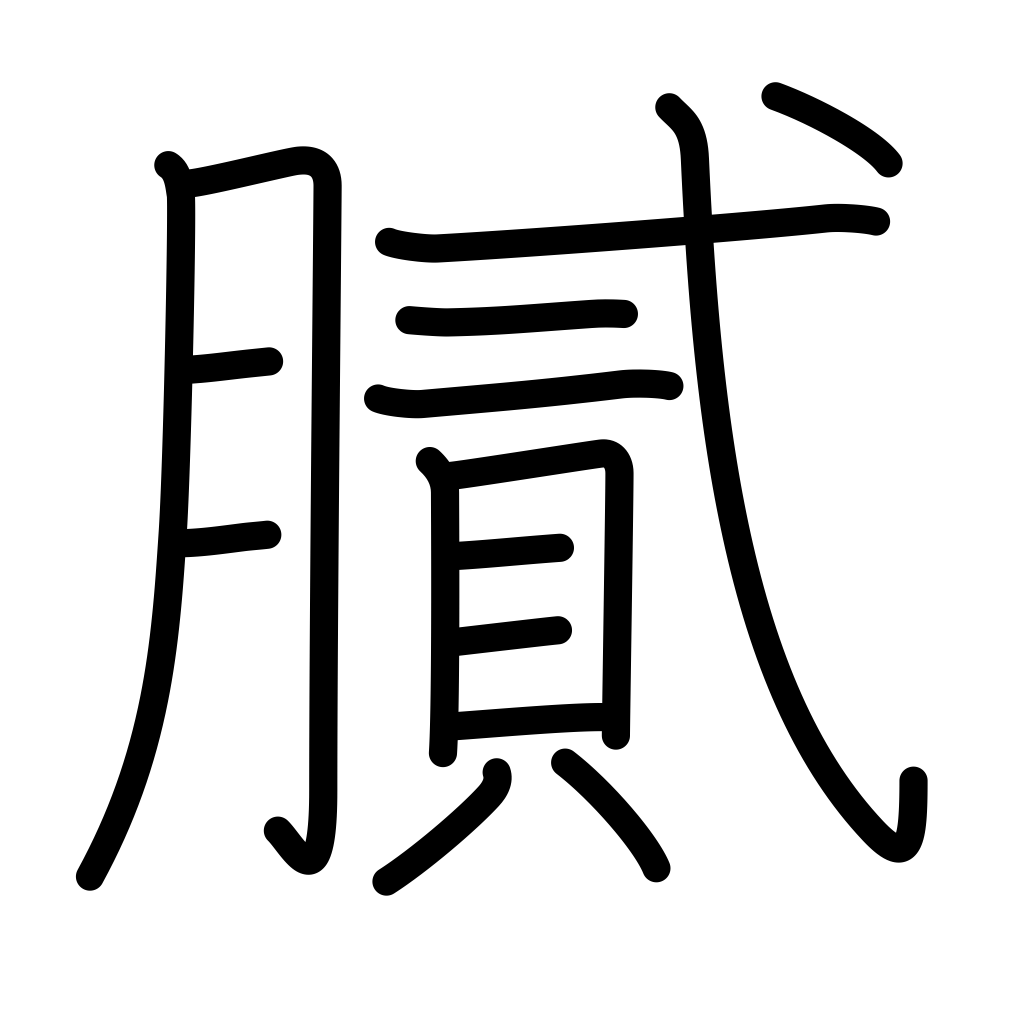
Meaning: smooth, oily